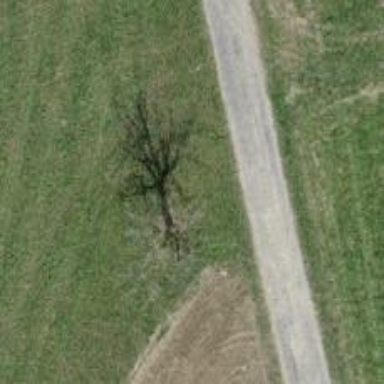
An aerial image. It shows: Mixed-leaf deciduous tree in its natural environment.